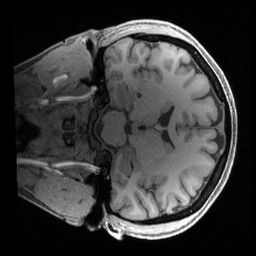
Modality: T1w
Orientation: coronal
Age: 44
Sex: female
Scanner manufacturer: siemens
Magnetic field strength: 3 T
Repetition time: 2.4 s
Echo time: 0.00241 s